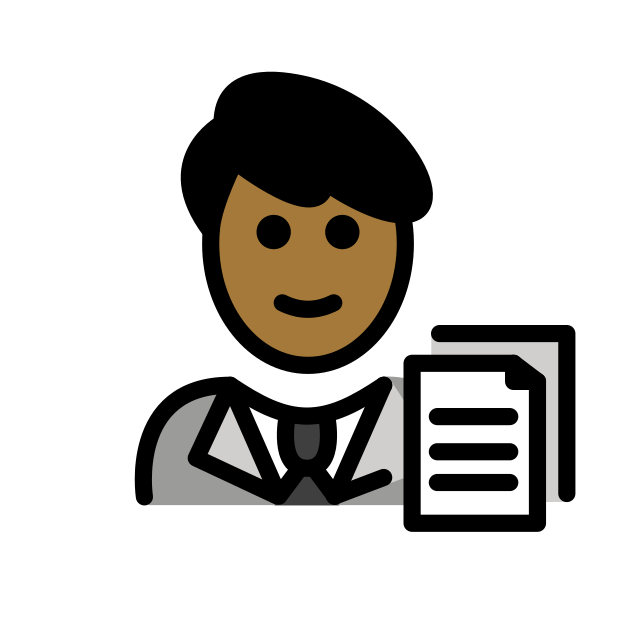
man office worker: medium-dark skin tone